Question: I have the following multiple drop down select tag
'''
.Something {
overflow-x: scroll;
width: 16%;
}
'''
'''
<select multiple size="5" class="Something">
<option>Optionfghfghfgdgdffyuujkyujg 1</option>
<option>Optionfghfghfgdgdffyuujkyujg 1</option>
<option>Option n fgnfn ghdnghd ngdh 2</option>
<option>Optionfghfghfgdgdffyuujkyujg 1</option>
<option>Option n fgnfn ghdnghd ngdh 2</option>
<option>Option n fgnfn ghdnghd ngdh 2</option>
</select>
'''
So whenever I select an option the text towards the right of it disappears.
Like this

I have such several drop downs in my web portal. I don't want the option text to disappear. Can this be done using HTML or CSS rather than writing a customized JavaScript code? If so how?
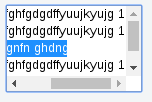
Answer: Horizontal scrolling for '<select>' elements is buggy in Edge/Chrome, and completely unsupported in Firefox.
A work-around supported browsers would be to simply wrap it in a '<div>' and apply some of your CSS there instead:
'''
.Something {
overflow-x: auto;
overflow-y: auto;
width: 20%;
height: 100px;
}
.Something > select {
overflow-y: hidden;
}
'''
'''
<div class="Something">
<select multiple size="6">
<option>Optionfghfghfgdgdffyuujkyujg 1</option>
<option>Optionfghfghfgdgdffyuujkyujg 1</option>
<option>Option n fgnfn ghdnghd ngdh 2</option>
<option>Optionfghfghfgdgdffyuujkyujg 1</option>
<option>Option n fgnfn ghdnghd ngdh 2</option>
<option>Option n fgnfn ghdnghd ngdh 2</option>
</select>
</div>
'''
Some changes had to be made for this to work. The 'size' attribute of your '<select>' must match the number of options, and your '<div>' must have a set height.